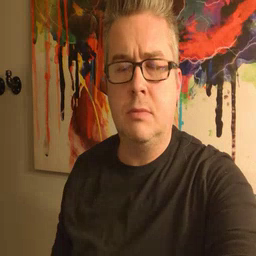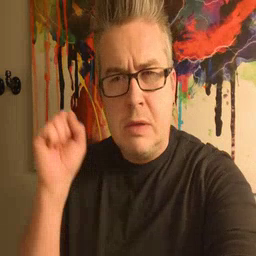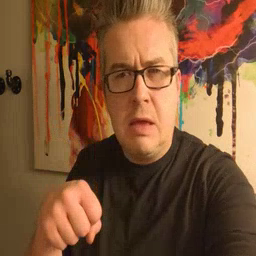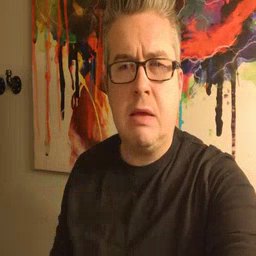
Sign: can